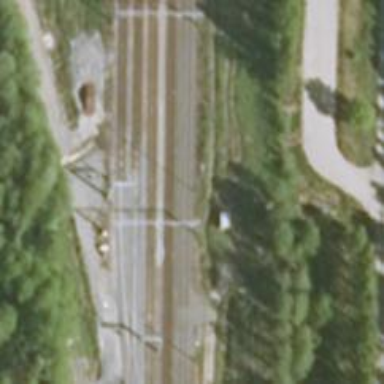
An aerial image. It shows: Railway signal.